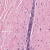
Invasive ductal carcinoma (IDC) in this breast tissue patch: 0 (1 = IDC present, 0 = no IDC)